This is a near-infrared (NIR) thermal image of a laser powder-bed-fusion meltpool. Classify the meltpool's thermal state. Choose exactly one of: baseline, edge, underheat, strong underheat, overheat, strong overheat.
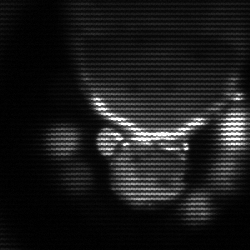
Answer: baseline